Question: I am trying to implement AngularJS Routing Using UI-Router. I have index.html file which is trying to load the partial productListView.html using app.js as javascript but i am seeing Error: Unexpected request: GET productListView.html in my console. Any help would be appreciated.
index.html:
'''
<!DOCTYPE html>
<html>
<head lang="en">
<meta charset="UTF-8">
<title>Acme Product Management</title>
<!--Style Sheets-->
<link rel="stylesheet" type="text/css" href="styles/app.css">
<link rel="stylesheet" type="text/css" href="styles/bootstrap.css">
</head>
<body ng-app="productManagement">
<div class="container">
<div ui-view></div>
</div>
<!--Library Scripts-->
<script src="js/angular.min.js"></script>
<script src="js/angular-mocks.js"></script>
<script src="js/angular-resource.min.js"></script>
<script src="js/angular-ui-router.min.js"></script>
<!--Application Script-->
<script src="app.js"></script>
<!--Services-->
<script src="common/services/common-services.js"></script>
<script src="common/services/productResource.js"></script>
<script src="common/services/productResourceMock.js"></script>
<!--Product Controllers-->
<script src="products/productListCtrl.js"></script>
</body>
</html>
'''
app.js:
'''
(function(){
'use strict';
angular.module('productManagement',['common-services',
'productResourceMock',
'ui.router'])
.config(['$stateProvider',
'$urlRouterProvider',
function($stateProvider,
$urlRouterProvider){
$urlRouterProvider.otherwise('/products');
$stateProvider
.state('productList', {
url: '/products',
templateUrl: 'products/productListView.html',
controller: 'ProductListCtrl'
});
}]
);
})();
'''

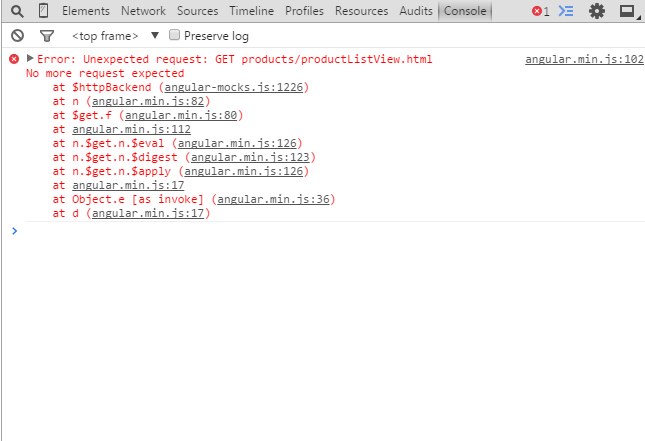
Answer: I think, you must change: '$httpBackend.whenGET(/app/).passThrough();' in 'productResourceMock.js' file